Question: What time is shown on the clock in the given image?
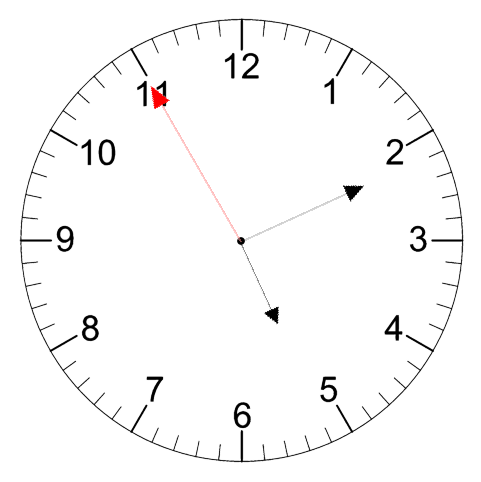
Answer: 05:10:55